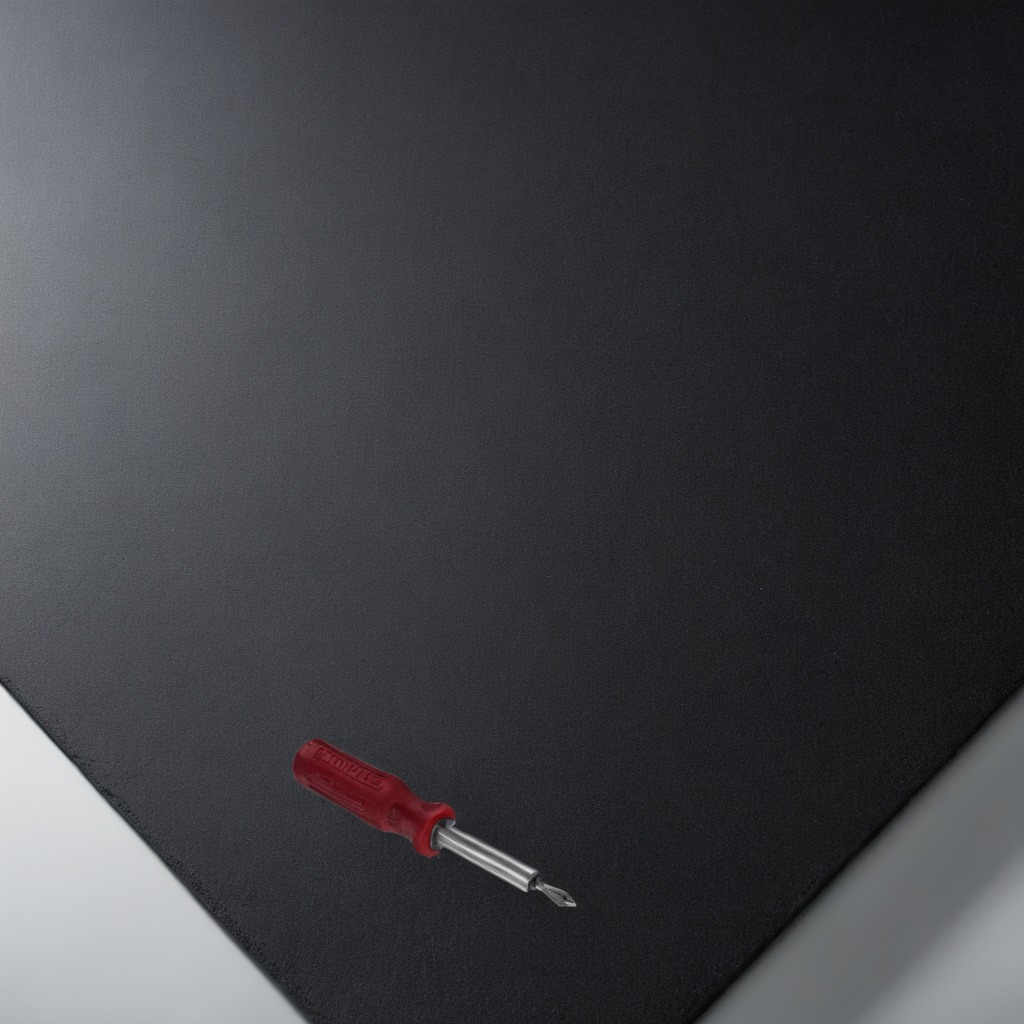
A screwdriver lies on a clean granite tabletop covered with a black rubber mat inside a workshop under bright overhead lighting crisp shadows high clarity worn but beneath the mat.